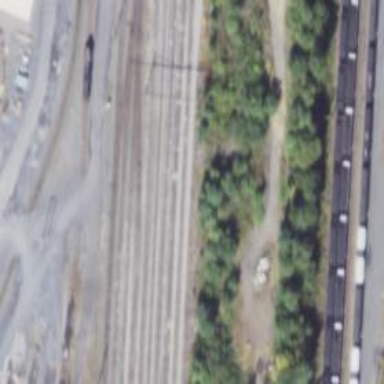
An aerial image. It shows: Disused railway yard.